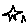
Label: star